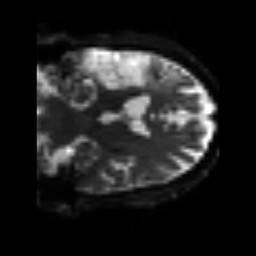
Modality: sbref
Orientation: coronal
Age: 56
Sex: male
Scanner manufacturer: siemens
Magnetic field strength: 3 T
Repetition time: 3.2 s
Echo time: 0.081 s